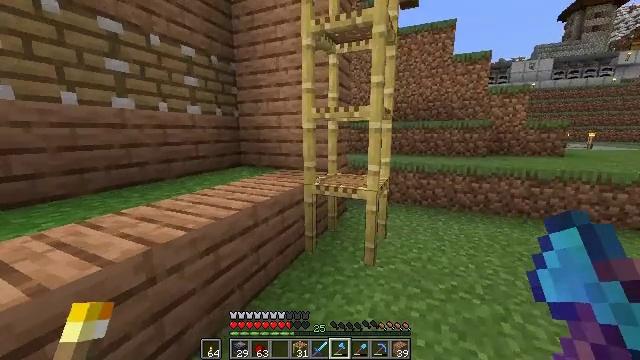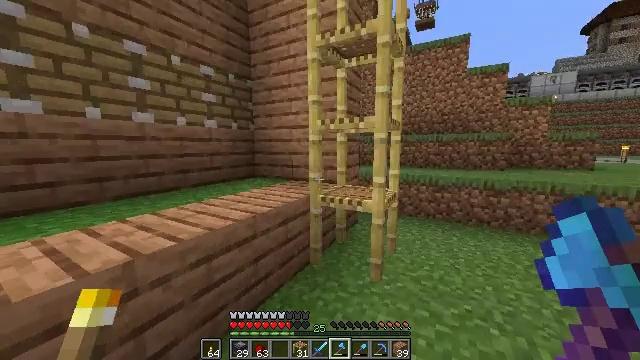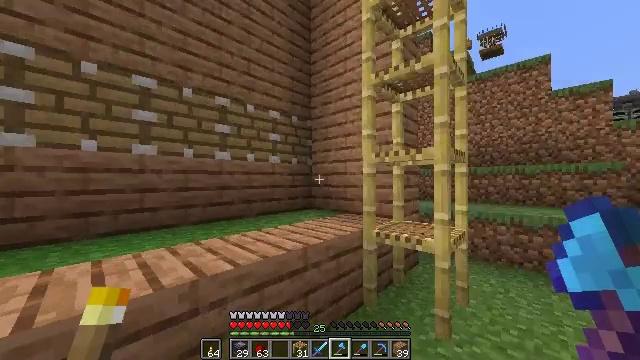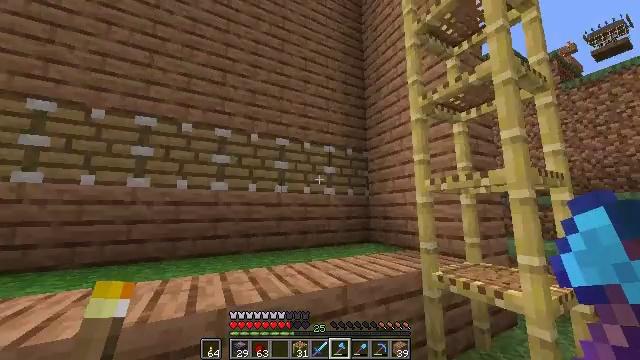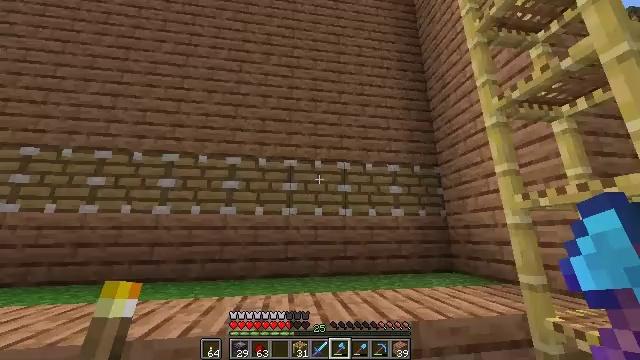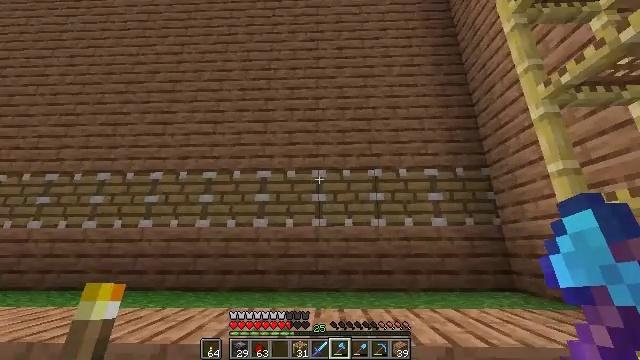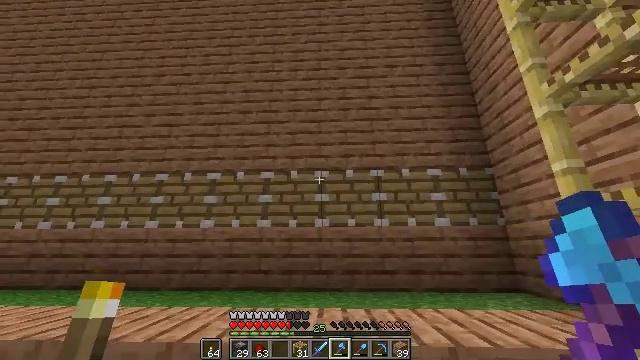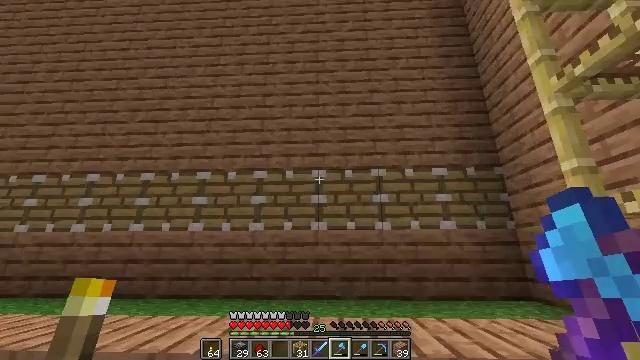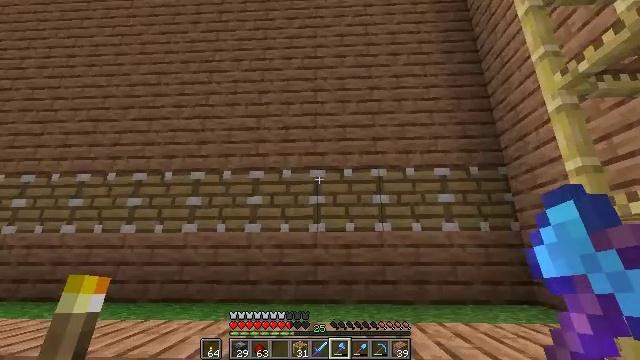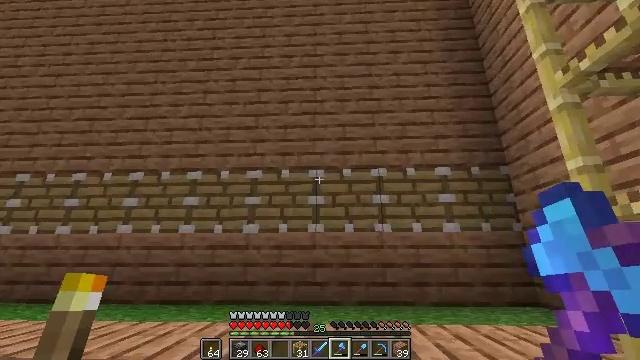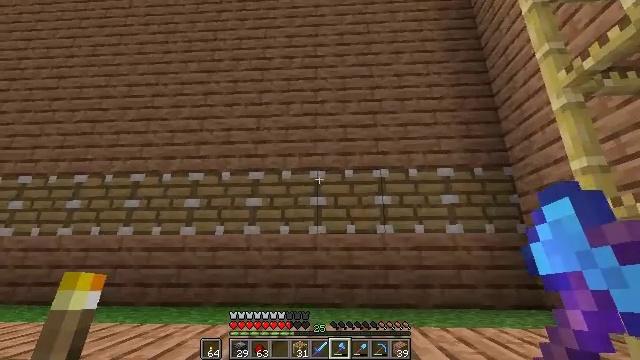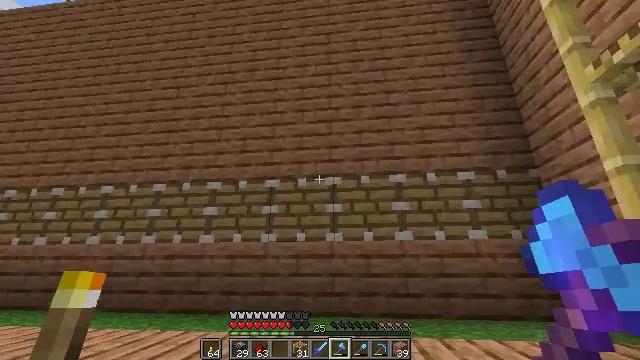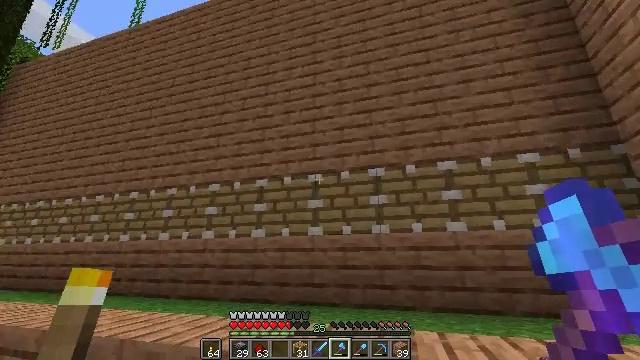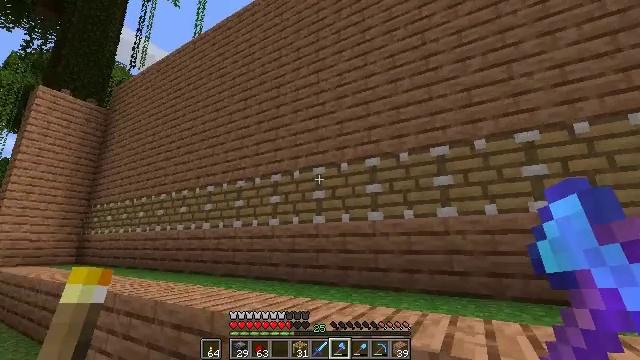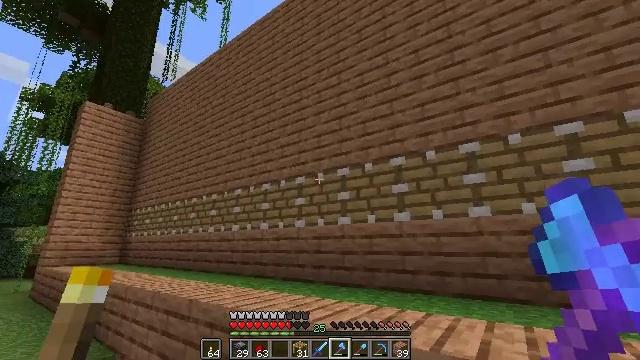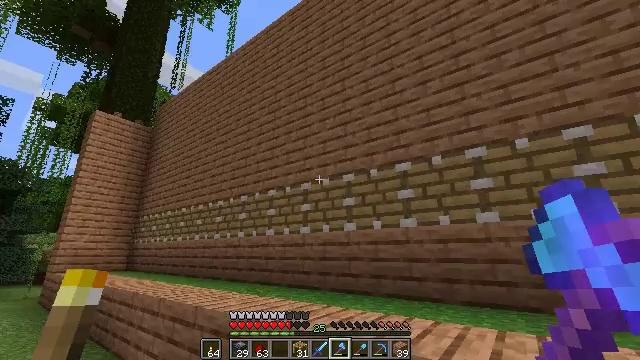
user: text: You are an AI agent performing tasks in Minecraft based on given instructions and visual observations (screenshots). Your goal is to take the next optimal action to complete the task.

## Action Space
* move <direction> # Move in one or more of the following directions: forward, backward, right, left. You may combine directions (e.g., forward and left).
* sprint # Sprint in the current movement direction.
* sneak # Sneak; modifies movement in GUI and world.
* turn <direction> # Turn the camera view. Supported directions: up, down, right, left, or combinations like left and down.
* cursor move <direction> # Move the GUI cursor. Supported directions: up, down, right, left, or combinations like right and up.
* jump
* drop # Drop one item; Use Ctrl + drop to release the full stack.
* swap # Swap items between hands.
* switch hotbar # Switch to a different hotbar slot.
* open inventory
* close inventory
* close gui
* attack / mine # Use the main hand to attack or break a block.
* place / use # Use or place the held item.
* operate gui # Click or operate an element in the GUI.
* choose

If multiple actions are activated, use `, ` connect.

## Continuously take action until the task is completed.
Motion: motion action
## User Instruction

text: Gather redstone wire from the ground.
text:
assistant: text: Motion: move forward and move right, sprint, turn left and up
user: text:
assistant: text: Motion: move forward and move right, turn left and up
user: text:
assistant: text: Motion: move right, turn left and up
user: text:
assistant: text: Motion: turn left and up
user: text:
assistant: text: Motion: turn left and up
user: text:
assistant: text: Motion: no_op
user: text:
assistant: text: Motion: no_op
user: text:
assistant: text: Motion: no_op
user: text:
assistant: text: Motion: no_op
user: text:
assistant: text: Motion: no_op
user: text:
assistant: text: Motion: turn left and up
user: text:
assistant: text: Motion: turn left and down
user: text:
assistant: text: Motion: turn left and down
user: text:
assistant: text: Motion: turn left
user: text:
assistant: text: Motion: turn left and up
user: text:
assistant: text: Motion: turn left and up
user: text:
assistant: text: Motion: no_op
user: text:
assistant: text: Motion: no_op
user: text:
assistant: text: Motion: no_op
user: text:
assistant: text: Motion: no_op
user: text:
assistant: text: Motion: no_op
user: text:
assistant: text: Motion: move left
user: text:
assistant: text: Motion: move left
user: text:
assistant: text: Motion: move left
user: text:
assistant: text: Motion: move left
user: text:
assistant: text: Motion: no_op
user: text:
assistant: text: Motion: no_op
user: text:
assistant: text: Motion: no_op
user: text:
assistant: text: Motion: no_op
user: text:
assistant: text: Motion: turn right